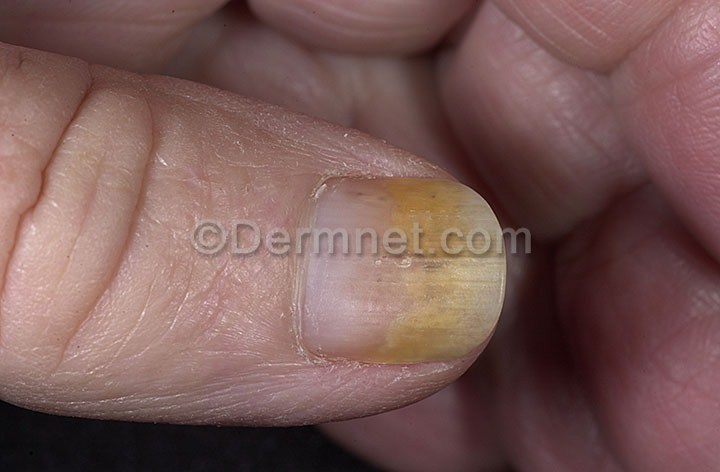
Disease: Nail Fungus and other Nail Disease